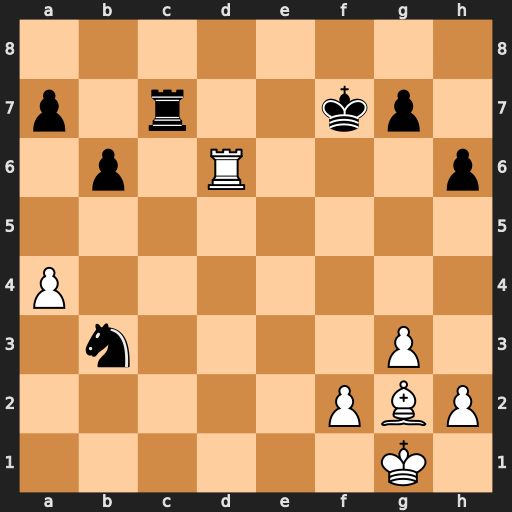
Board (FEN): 8/p1r2kp1/1p1R3p/8/P7/1n4P1/5PBP/6K1
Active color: w
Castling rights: -
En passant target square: -
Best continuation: Bd5+ Ke7 Re6+ Kd7 Bxb3